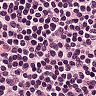
Metastatic tissue present: no